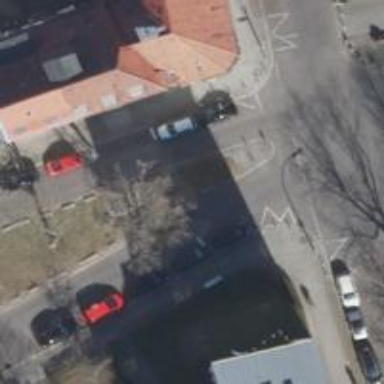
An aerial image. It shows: Traffic island located on footway.